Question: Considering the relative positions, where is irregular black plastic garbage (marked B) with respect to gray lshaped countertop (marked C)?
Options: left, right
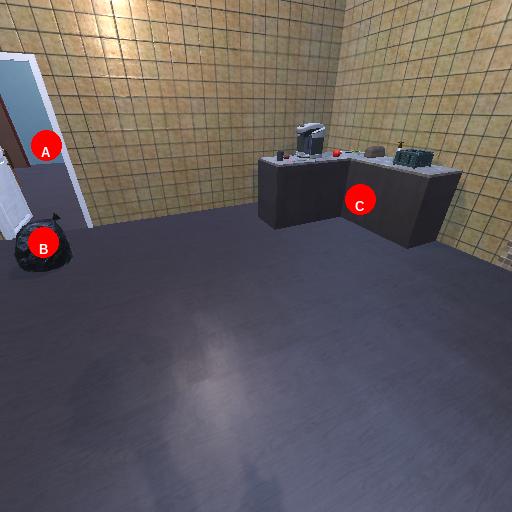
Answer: left